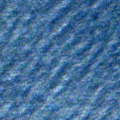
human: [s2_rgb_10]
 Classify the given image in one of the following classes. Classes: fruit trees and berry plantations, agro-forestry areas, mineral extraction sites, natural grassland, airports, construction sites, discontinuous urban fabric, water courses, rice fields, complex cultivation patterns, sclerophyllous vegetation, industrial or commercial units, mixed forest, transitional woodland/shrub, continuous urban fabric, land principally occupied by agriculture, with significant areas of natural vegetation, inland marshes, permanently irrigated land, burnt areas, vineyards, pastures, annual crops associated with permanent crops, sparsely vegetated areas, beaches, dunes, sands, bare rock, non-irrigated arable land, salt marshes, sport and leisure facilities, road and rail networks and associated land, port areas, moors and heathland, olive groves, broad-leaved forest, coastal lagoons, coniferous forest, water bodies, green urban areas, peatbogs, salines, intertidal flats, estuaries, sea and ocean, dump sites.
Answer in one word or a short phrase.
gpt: sea and ocean